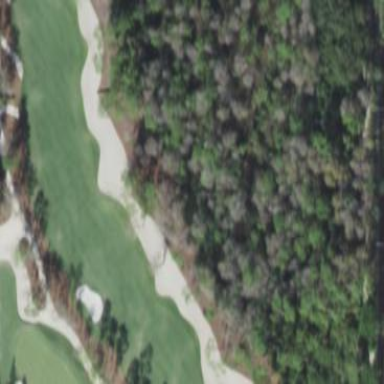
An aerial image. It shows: Area with grass used as rough in golf course.